Question: All of my Cloud Endpoints methods work locally, and all but one work when the app is deployed. Here is the method:
'''
@ApiMethod(name = "listUrl", path ="article/urls", httpMethod = HttpMethod.GET)
public String[] listUrl() {
List<Article> articles = getArticleList();
String[] urlArray = new String[articles.size()];
int i = 0;
for (Article article : articles)
urlArray[i++] = article.getUrl();
return urlArray;
}
'''
I know that the three accepted return types are "a POJO, an array or a Collection." But I thought that perhaps the 'String[]' was causing the error, so tried returning a collection of 'String's instead.
'''
@ApiMethod(name = "listUrl", path ="article/urls", httpMethod = HttpMethod.GET)
public CollectionResponse<String>/*String[]*/ listUrl() {
List<Article> articles = getArticleList();
List<String> urls = new ArrayList<String>();
//String[] urlArray = new String[articles.size()];
//int i = 0;
for (Article article : articles)
urls.add(article.getUrl());
//urlArray[i++] = article.getUrl();
return /*urlArray*/ CollectionResponse.<String> builder().setItems(urls).build();
}
'''
But to no avail. I continue to get "500 Internal Server Error."
The most bizarre part is that when I look at the logs in the admin console, it states that the request went through fine:
'''
2013-09-22 22:08:00.715 /_ah/spi/com.example.hiserver.ArticleEndpoint.listUrl 200 55ms 0kb Mozilla/5.0 (Macintosh; Intel Mac OS X 10.8; rv:23.0) Gecko/20100101 Firefox/23.0
xx.xxx.xx.xxx(my IP) - - [22/Sep/2013:22:08:00 -0700] "POST /_ah/spi/com.example.hiserver.ArticleEndpoint.listUrl HTTP/1.1" 200 129 - "Mozilla/5.0 (Macintosh; Intel Mac OS X 10.8; rv:23.0) Gecko/20100101 Firefox/23.0" "hylyt-it.appspot.com" ms=56 cpu_ms=21 cpm_usd=0.000014 app_engine_release=1.8.4 instance=00c61b117cdf561948b997f4ec6be2ca72c139d1
'''
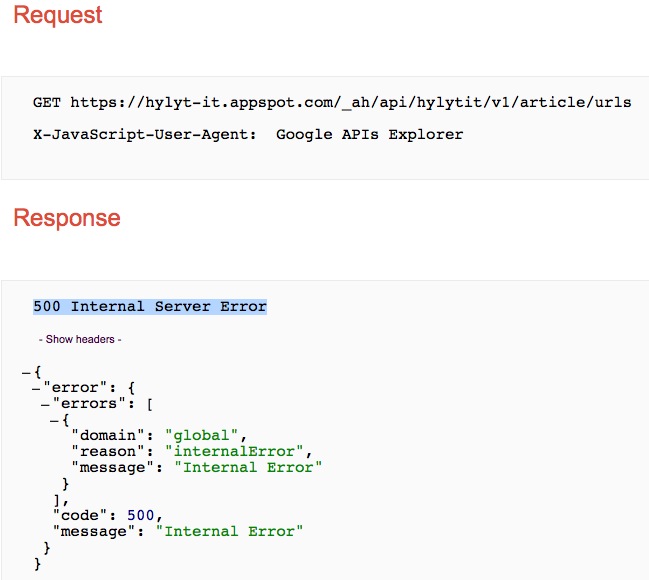
Answer: Based on willmas comment i fiddled around with my code and found out that you cannot use generics as return parameter. That actually makes sense when you think about how appengine should go about and serialize that stuff to json. Then again it doesn't when it works on local devserver.
Anyhow, in my case i used a List which worked fine on local dev server but not when deployed. The solution was to create a
'''
public class StringResult {
private String result;
/* getters and setters */
}
'''
In your case you could use
'''
public class StringArrayResult {
private String[] result;
/* getters and setters */
}
'''
Thank you @willma for pointing into the right direction.